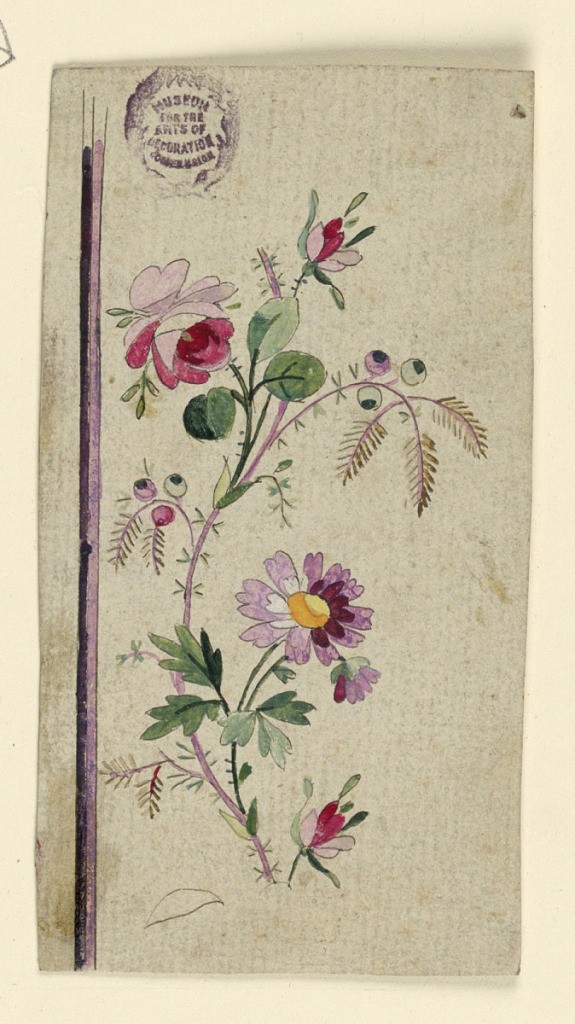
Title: Design for an Embroidery Motif
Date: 1790–1800
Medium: Pen and ink, brush and gouache on paper
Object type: Drawing
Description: Rising flower rinceau, two waves forming the repeat. Purple and black strips at left.